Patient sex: M
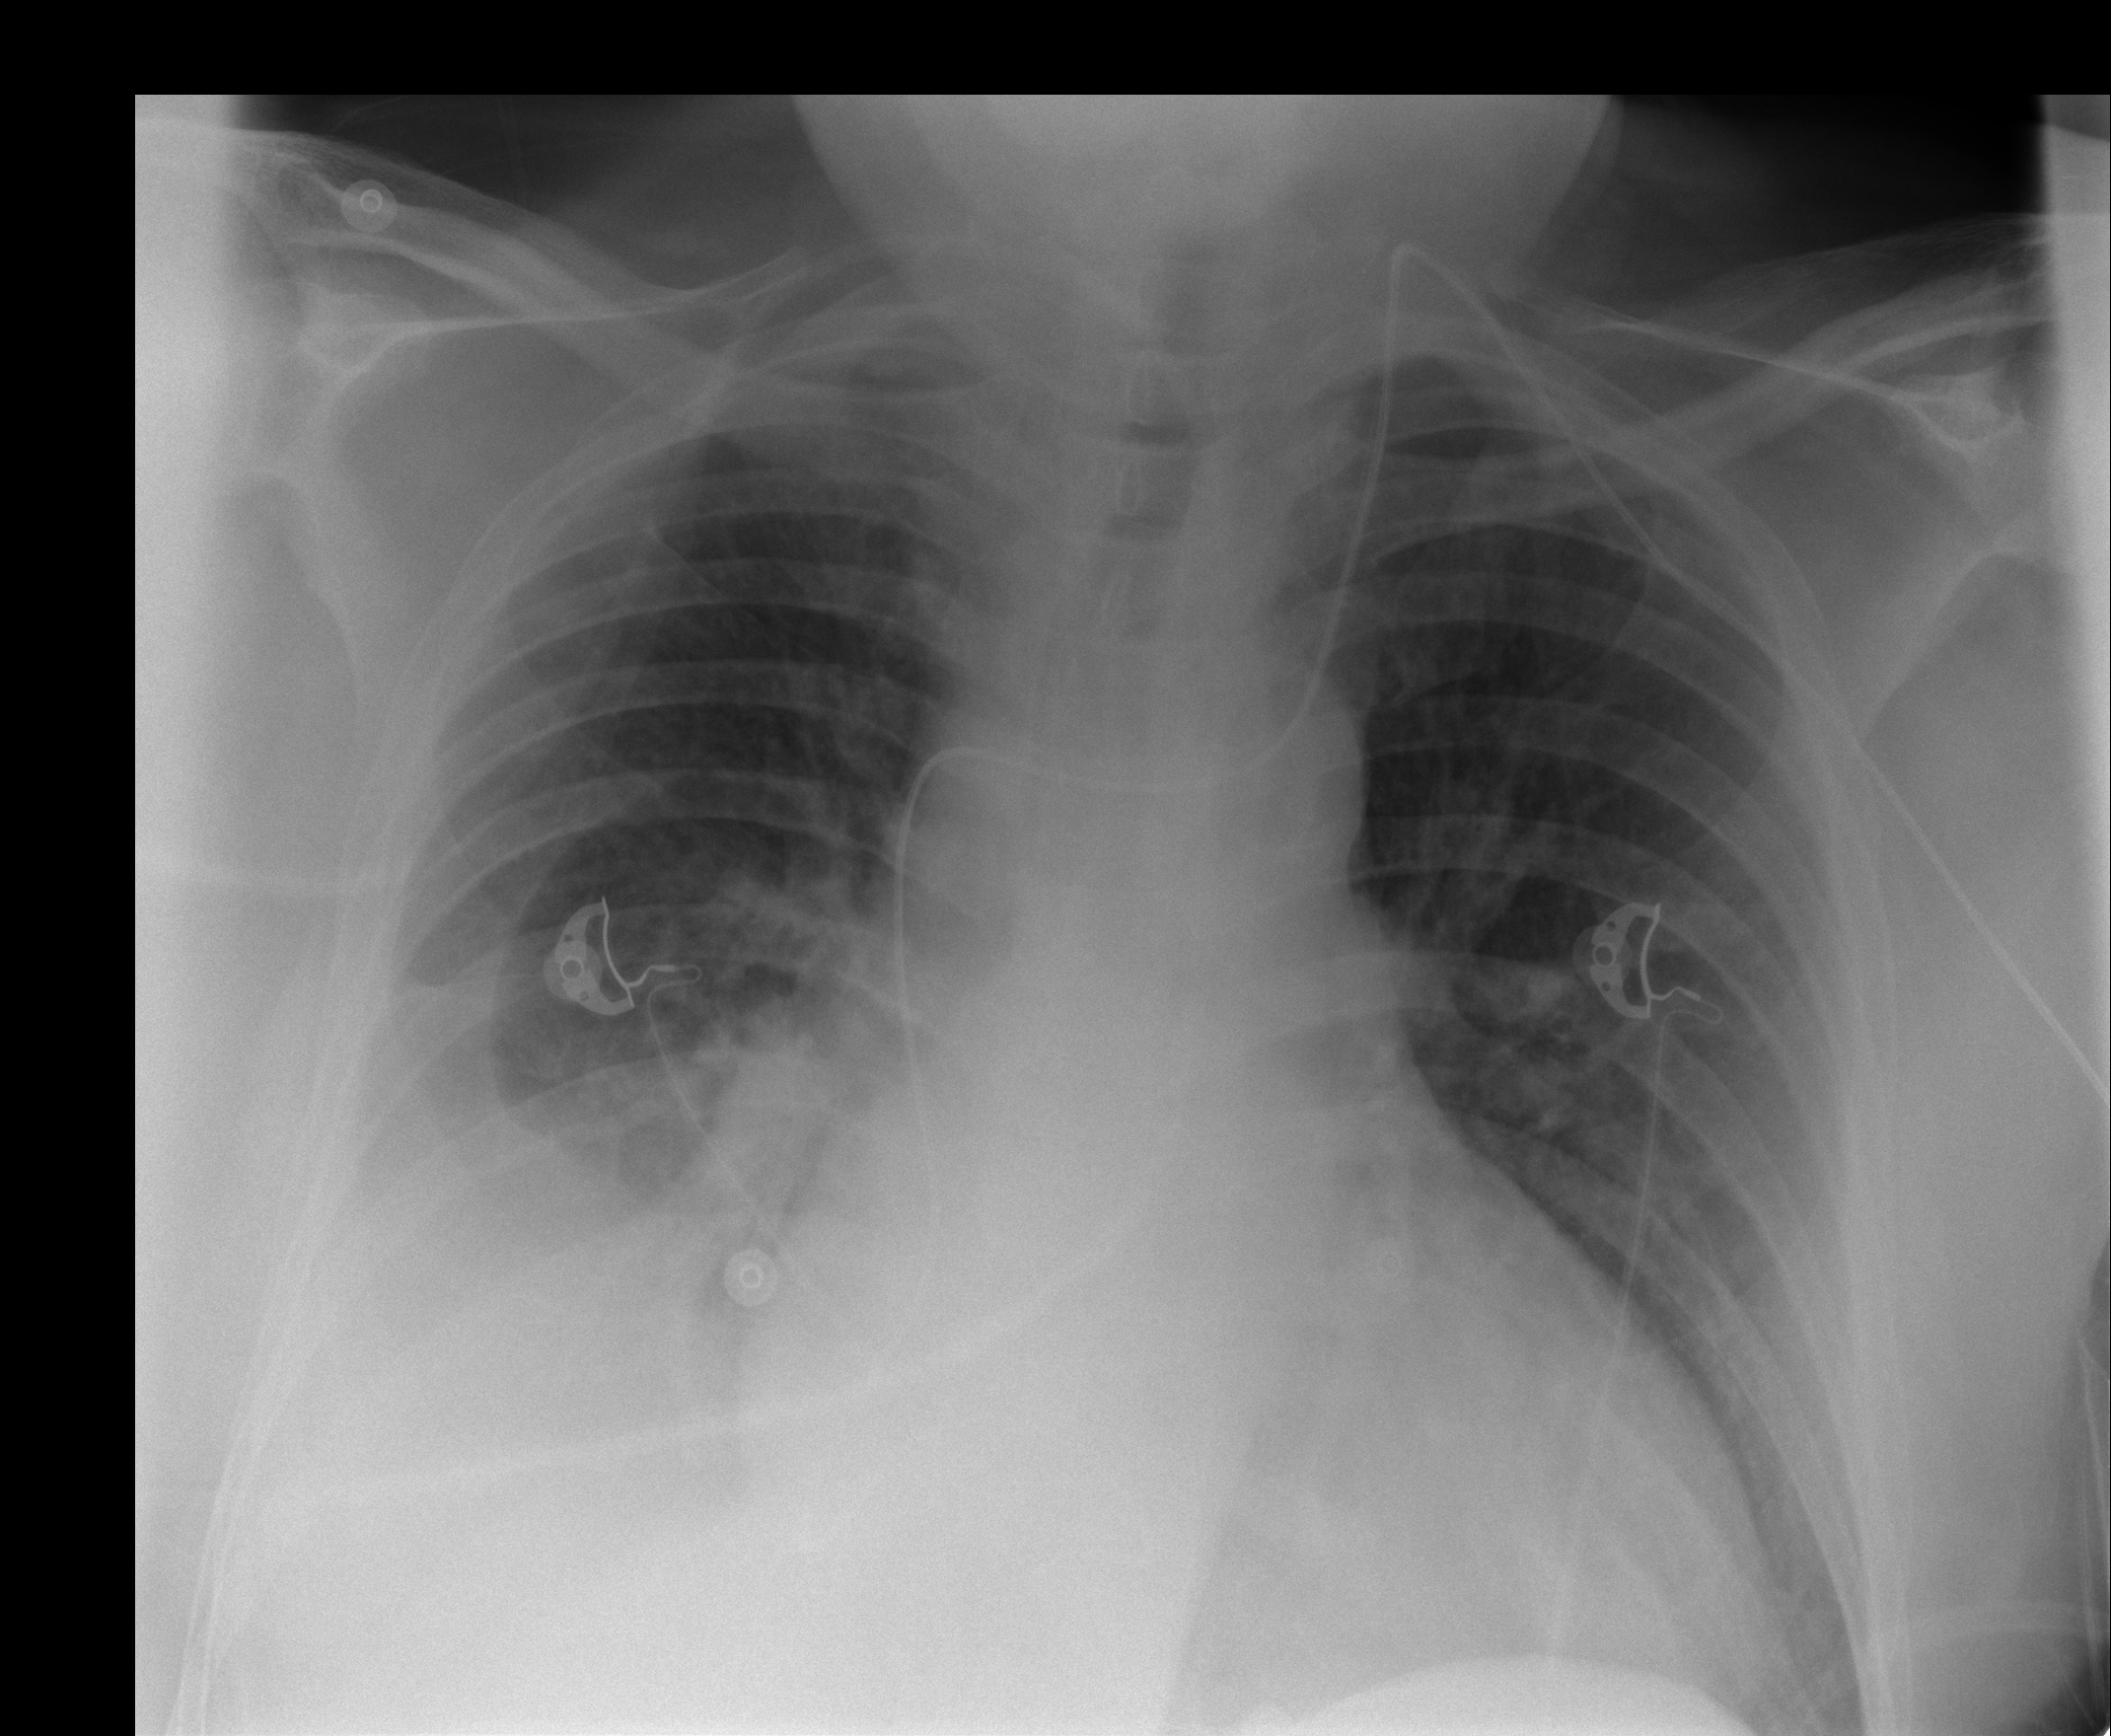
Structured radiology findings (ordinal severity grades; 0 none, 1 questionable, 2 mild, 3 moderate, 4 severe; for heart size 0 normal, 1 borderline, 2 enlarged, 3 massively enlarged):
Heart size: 2
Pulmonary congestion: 1
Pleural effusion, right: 3
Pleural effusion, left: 1
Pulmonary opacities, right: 0
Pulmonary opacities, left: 0
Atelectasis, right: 2
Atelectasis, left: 0